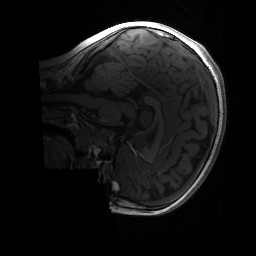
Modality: T1w
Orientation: sagittal
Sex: male
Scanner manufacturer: siemens
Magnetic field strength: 3 T
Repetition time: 1.9 s
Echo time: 0.00243 s